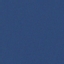
Land use / land cover class: SeaLake